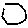
Label: hexagon